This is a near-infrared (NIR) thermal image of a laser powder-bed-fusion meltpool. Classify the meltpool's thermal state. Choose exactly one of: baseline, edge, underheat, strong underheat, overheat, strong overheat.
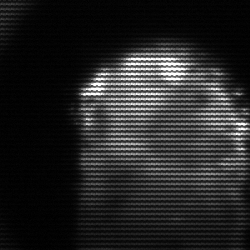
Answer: baseline